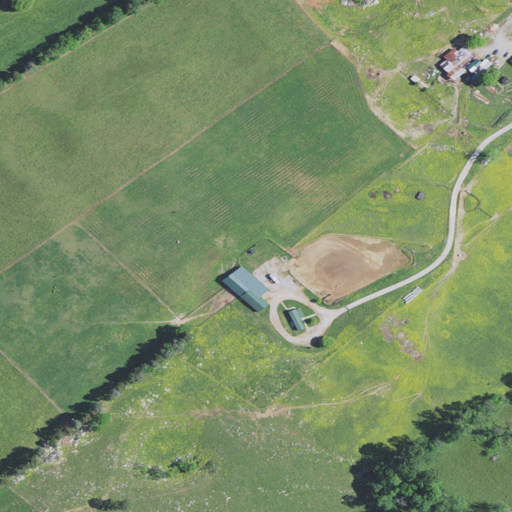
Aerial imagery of valley in Kentucky named Waddle Hollow containing pasture, deciduous forest, cultivated crops, medium intensity development, open development, and low intensity development